Field crop: tomato
Growth stage: 1
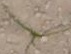
Species: cyperus